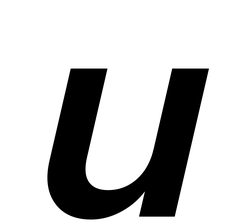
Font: InstrumentSans-Italic_SemiBold_Italic